Question: Imagine you have 300 different kind of units. Each unit has different special abilities. For example unit18 gets invisible if it stands near to a tree. Unit33 and unit212 has the same ability. How can I model these 300 unique units in a clever way?
I only have two ideas which both sucks. Either create one class for each unit and end up with 300 classes. And every time I have to check there will such construct:
'''
for (Unit *unit in units)
{
if ([unit isKindOfClass:[Unit1 class]])
{
// do something
}
else if ([unit isKindOfClass:[Unit2 class]])
{
// do something
}
else if ([unit isKindOfClass:[Unitxxx class]])
{
// do something
}
}
'''
The other solution is creating a monolith monster unit class which has all abilities.
I thought of a design like explained in this post:
<URL>
I already tried to make this kind of design but it did not work out.

I appreciate every suggestion.
Thanks in advance!
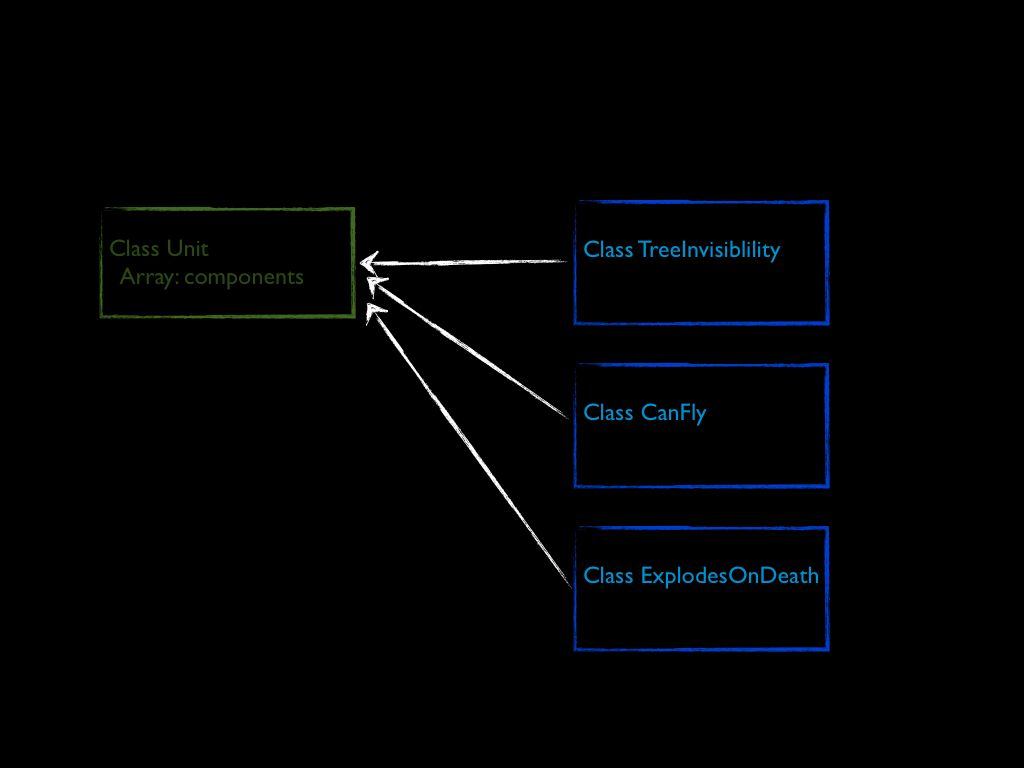
Answer: Ray Wenderlich just posted an new Blogpost about a component based architecture. This is exactly what I was looking for.
<URL>